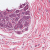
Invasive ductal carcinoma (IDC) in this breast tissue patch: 0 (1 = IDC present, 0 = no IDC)